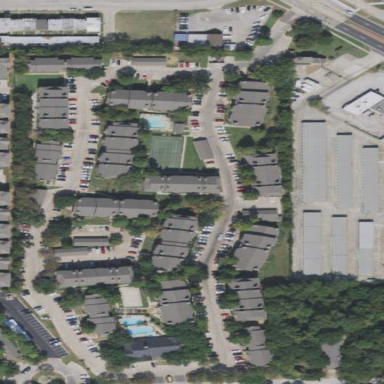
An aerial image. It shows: Residential area with apartments.